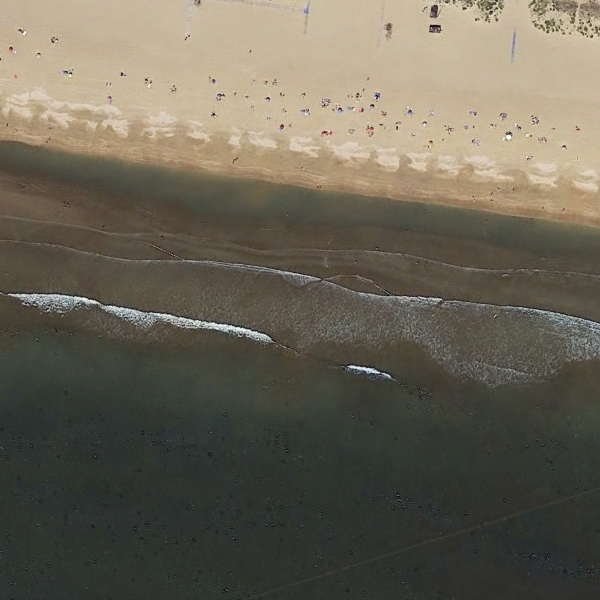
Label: Beach